Question: i am creating a new feature on my site that allow people to send postcard to friends. in this section they can choose the image they want to send (they already uplaoded the image to their profile -> my pictures section)
i am using the php function to create the text that goes on the right but how can i add another image to this image with the text?
i use 'imagettftext' to create the text, 'imagecreatefromjpeg' to open the main image (see below) and 'imagedestroy' when im done
thanks
i am using this postcard:

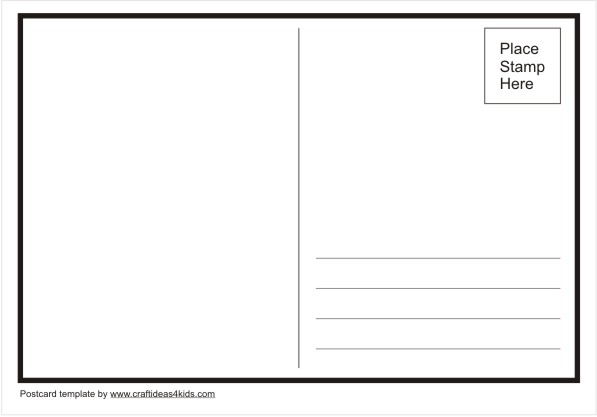
Answer: First you will have to crop the image to fit in your postcard.
Based on your image here's what you have to do:
'''
<?php
$sourceImage = './postcard-template.jpg';
$uploadedImage = '/path/to/image/hong-kong2.jpg'; // let's get hong kong as example
$mime = '';
$font = '/path/to/font/arial.ttf';
function CroppedThumbnail($source, $width, $height, &$mime) {
$data = getimagesize($source);
$sourceWidth = $data[0];
$sourceHeight = $data[1];
$mime = $data['mime'];
$image = imagecreatefromjpeg($source);
$sourceRatio = $sourceWidth/$sourceHeight;
if (($width/$height) > $sourceRatio) {
$newHeight = $width/$sourceRatio;
$newWidth = $width;
}
else {
$newWidth = $height*$sourceRatio;
$newHeight = $height;
}
$croppedImage = imagecreatetruecolor(round($newWidth), round($newHeight));
imagecopyresampled($croppedImage, $image, 0, 0, 0, 0, $newWidth, $newHeight, $sourceWidth, $sourceHeight);
$thumb = imagecreatetruecolor($width, $height);
imagecopyresampled($thumb, $croppedImage, 0, 0, (($newWidth/2)-($width/2)), (($newHeight/2)-($height/2)), $width, $height, $width, $height);
imagedestroy($croppedImage);
imagedestroy($image);
return $thumb;
}
// Create the cropped image first
$newThumb = CroppedThumbnail($uploadedImage,240,315, $mime);
switch($mime) {
case 'image/gif':
$image = imagecreatefromgif($sourceImage);
break;
case 'image/jpeg':
$image = imagecreatefromjpeg($sourceImage);
break;
case 'image/png':
$image = imagecreatefrompng($sourceImage);
break;
default:
// error or stop script
break;
}
$message = "this is some text
some other text
text text";
imagettftext($image, 21, 0, 320, 255, imagecolorallocate($image, 0, 0, 0), $font, $message);
imagecopy($image, $newThumb, 40, 40, 0, 0, 240, 315);
header('Content-Type: image/jpeg');
imagejpeg($image);
imagedestroy($image);
'''
For example I use this image ( needs to be cropped ) :

then it will output: